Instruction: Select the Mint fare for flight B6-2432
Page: flights
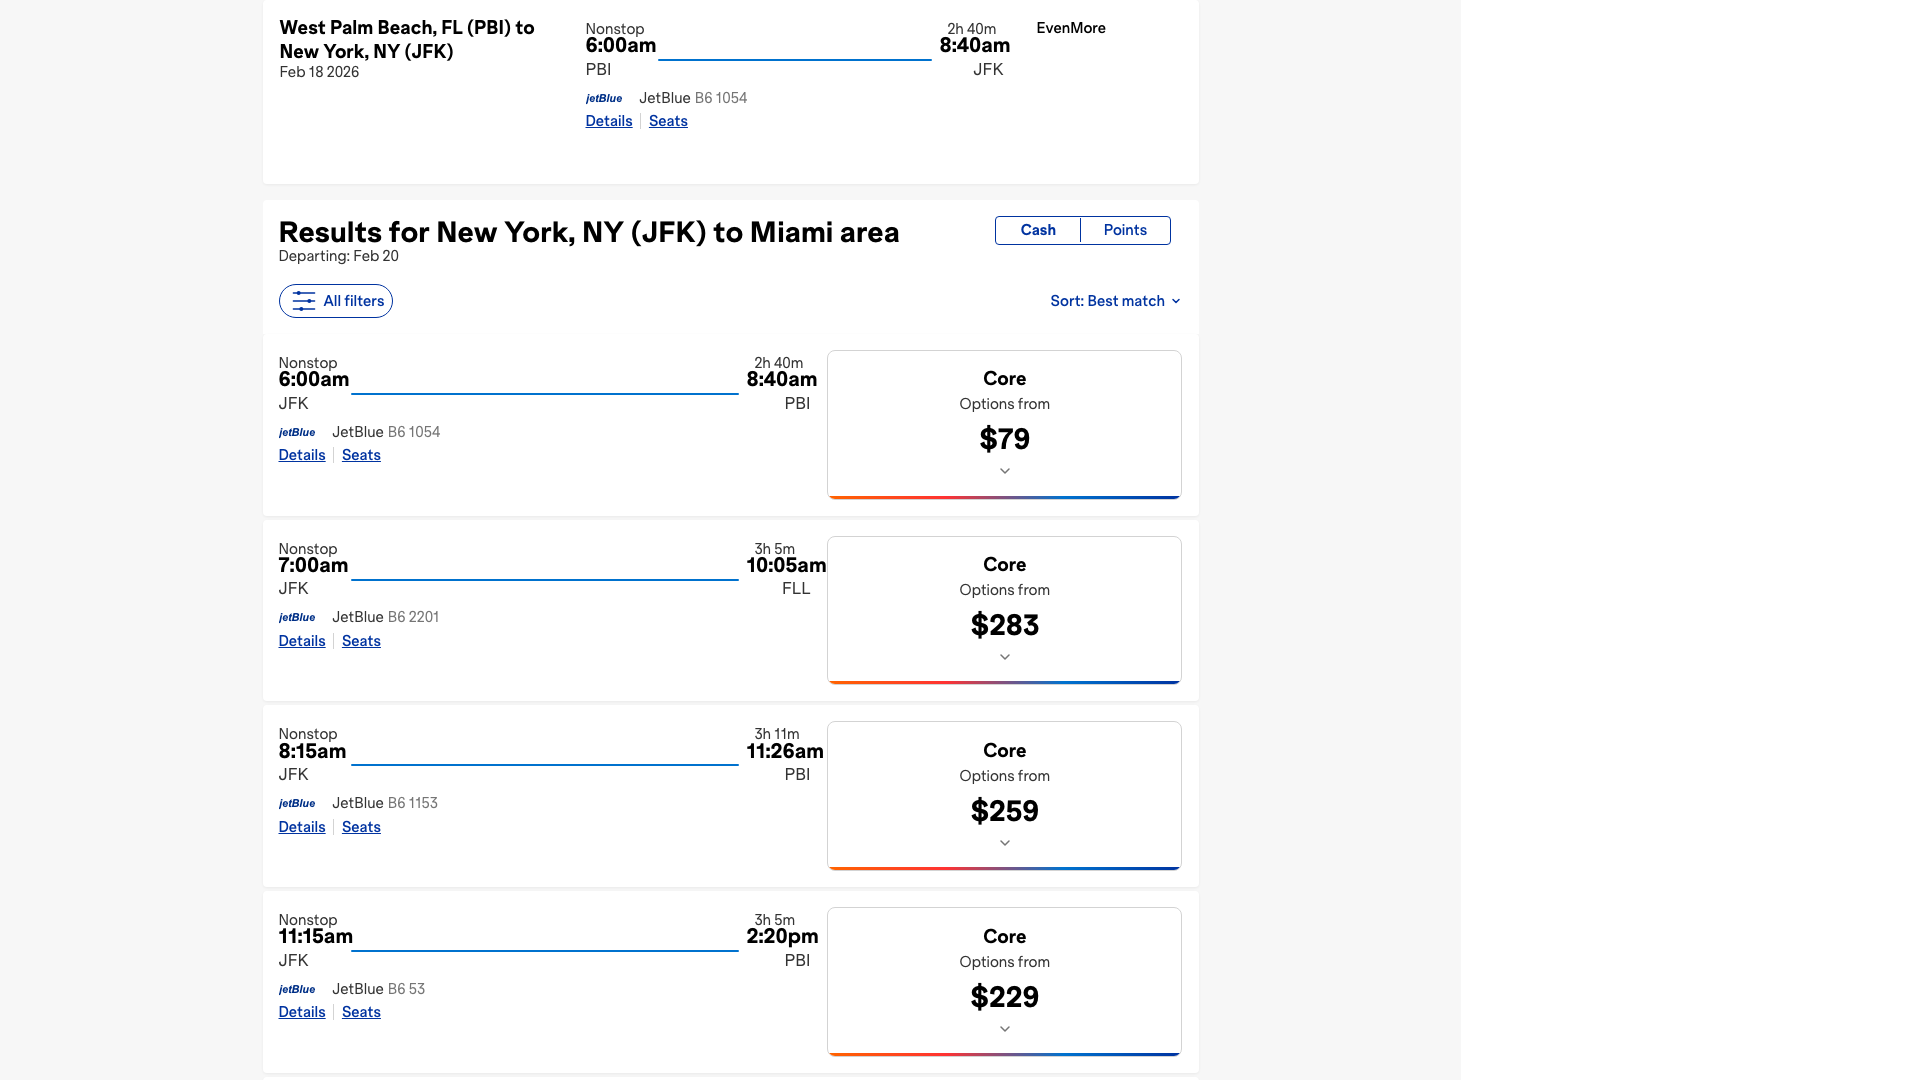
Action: click